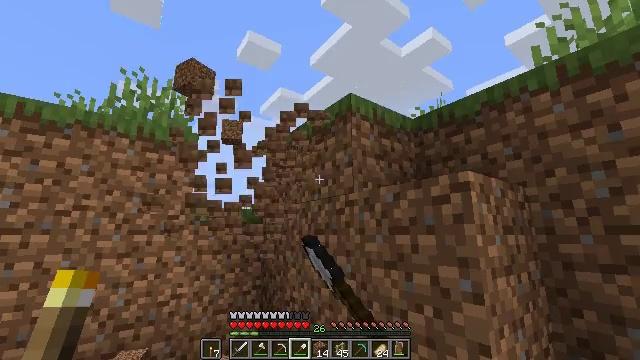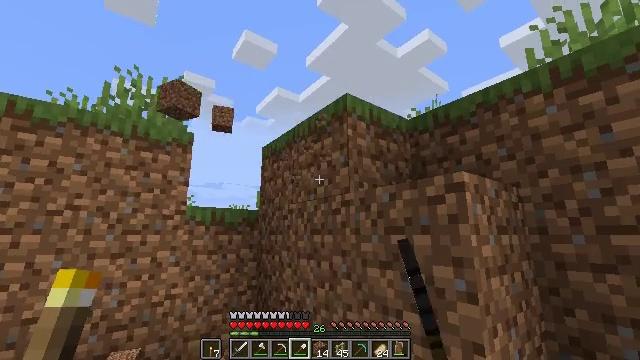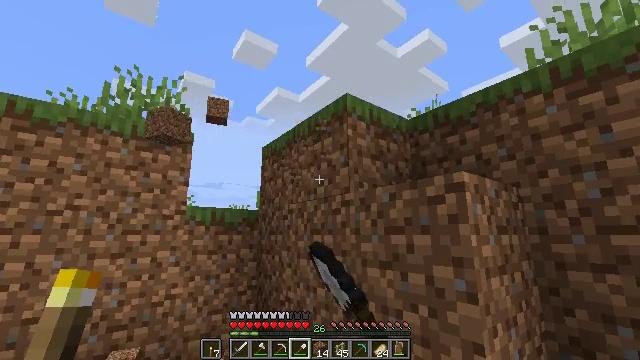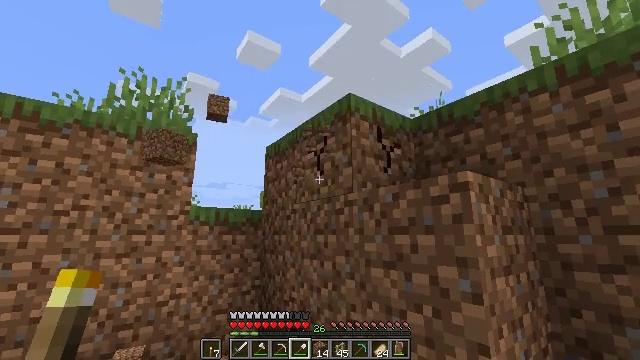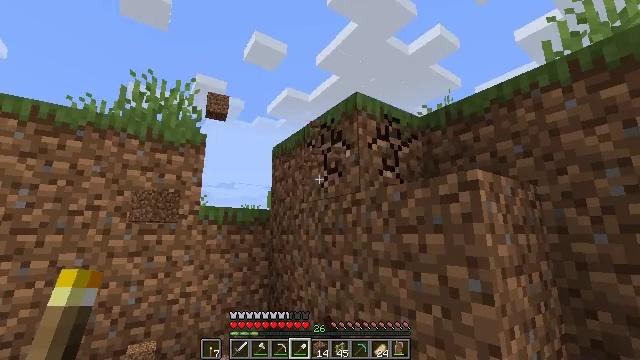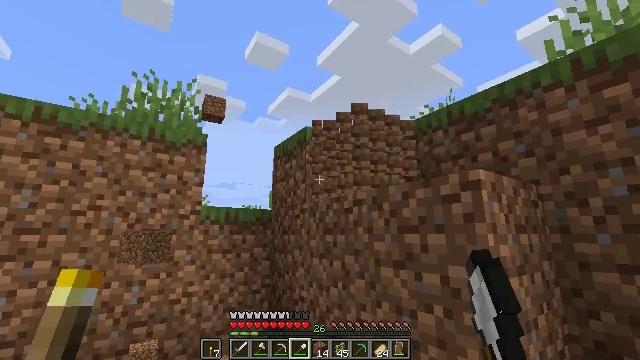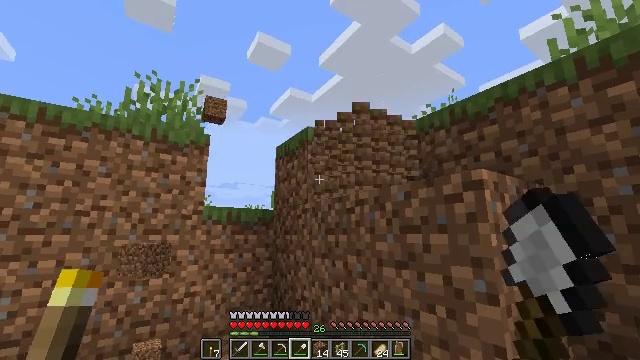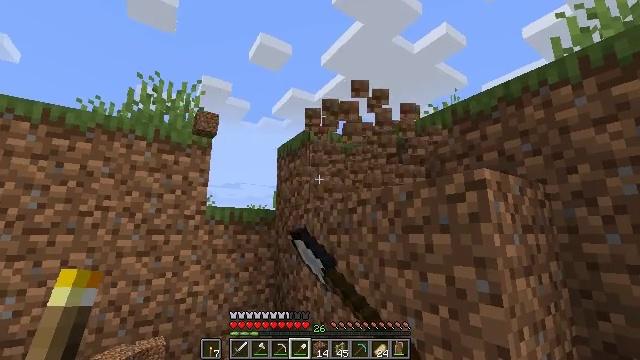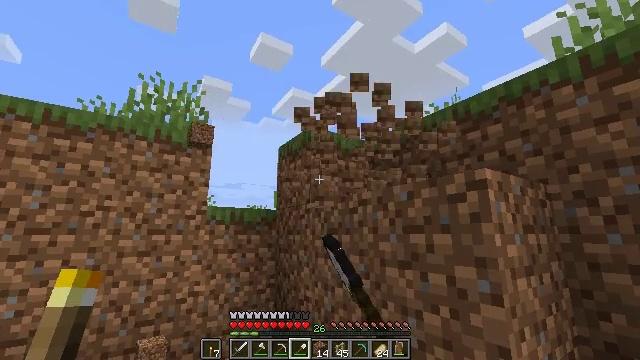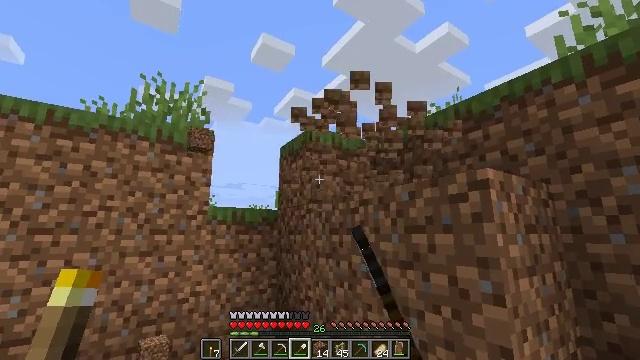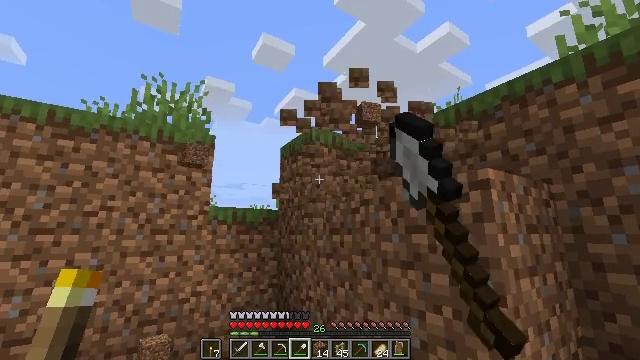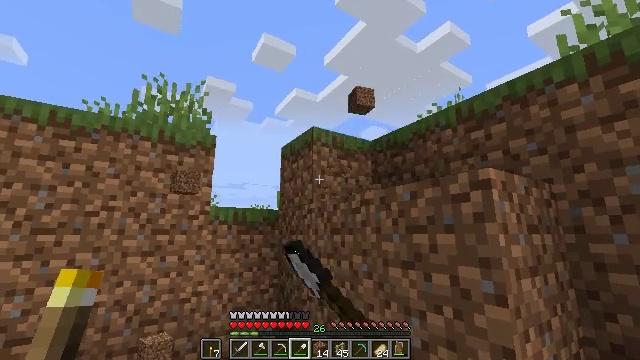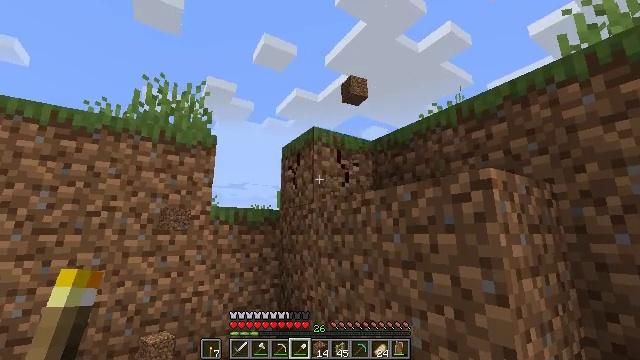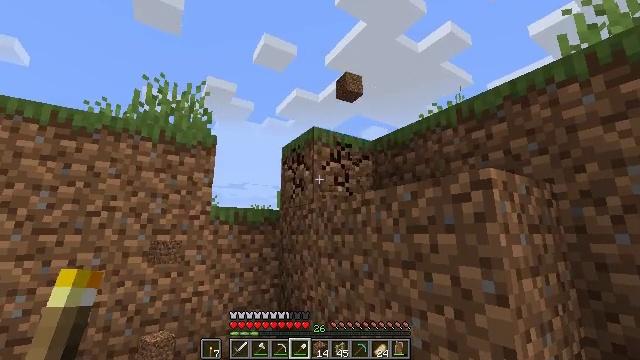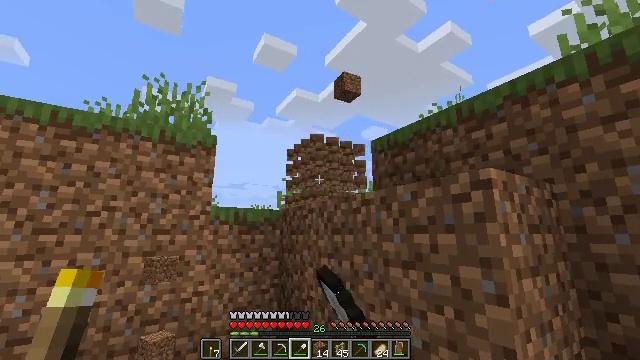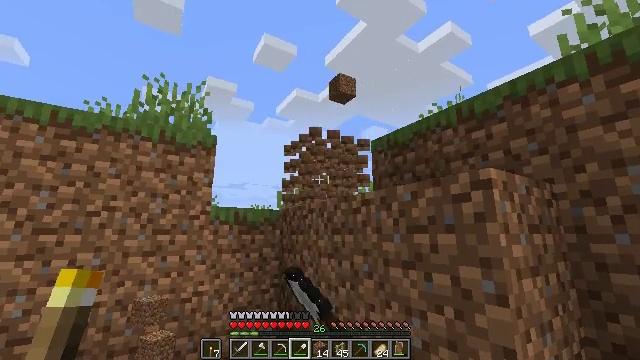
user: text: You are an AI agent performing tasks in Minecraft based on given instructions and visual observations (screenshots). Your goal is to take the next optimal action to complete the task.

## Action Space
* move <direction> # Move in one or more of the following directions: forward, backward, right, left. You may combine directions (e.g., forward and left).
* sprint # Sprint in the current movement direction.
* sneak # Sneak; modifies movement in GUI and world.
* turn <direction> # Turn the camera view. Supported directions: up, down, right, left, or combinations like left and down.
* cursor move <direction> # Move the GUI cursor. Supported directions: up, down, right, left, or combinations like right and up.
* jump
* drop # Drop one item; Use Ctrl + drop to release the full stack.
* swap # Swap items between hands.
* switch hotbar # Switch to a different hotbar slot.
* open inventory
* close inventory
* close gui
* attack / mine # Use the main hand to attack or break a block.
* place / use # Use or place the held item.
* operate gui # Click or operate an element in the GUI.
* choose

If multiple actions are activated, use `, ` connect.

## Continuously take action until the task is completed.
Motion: motion action
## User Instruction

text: Mine grass block from the ground.
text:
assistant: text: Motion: attack / mine
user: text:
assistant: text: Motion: attack / mine
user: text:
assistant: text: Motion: attack / mine
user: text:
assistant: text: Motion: turn left, attack / mine
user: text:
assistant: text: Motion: attack / mine
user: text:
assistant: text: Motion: attack / mine
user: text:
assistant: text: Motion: attack / mine
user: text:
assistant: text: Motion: attack / mine
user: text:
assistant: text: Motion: attack / mine
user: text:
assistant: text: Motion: attack / mine
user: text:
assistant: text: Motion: attack / mine
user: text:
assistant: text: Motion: attack / mine
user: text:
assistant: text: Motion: attack / mine
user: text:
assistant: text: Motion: attack / mine
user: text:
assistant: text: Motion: attack / mine
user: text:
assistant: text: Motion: turn right and down, attack / mine
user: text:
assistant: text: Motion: turn right and down, attack / mine
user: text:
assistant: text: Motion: turn right and down, attack / mine
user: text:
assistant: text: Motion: attack / mine